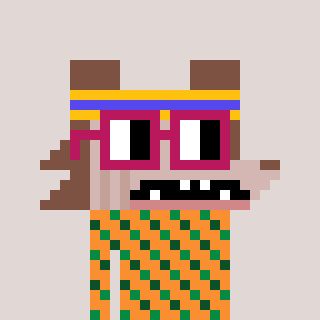
a pixel art character with square dark red glasses, a werewolf-shaped head and a orange-colored body on a warm background